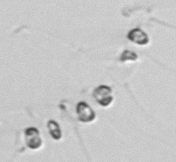
Label: Chaetoceros_socialis